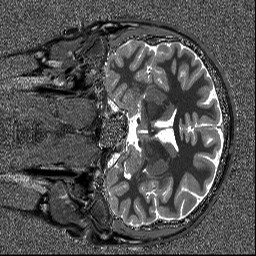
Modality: T1map
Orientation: coronal
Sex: male